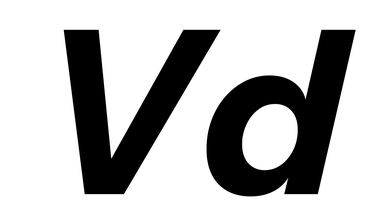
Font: InstrumentSans-Italic_Bold_Italic